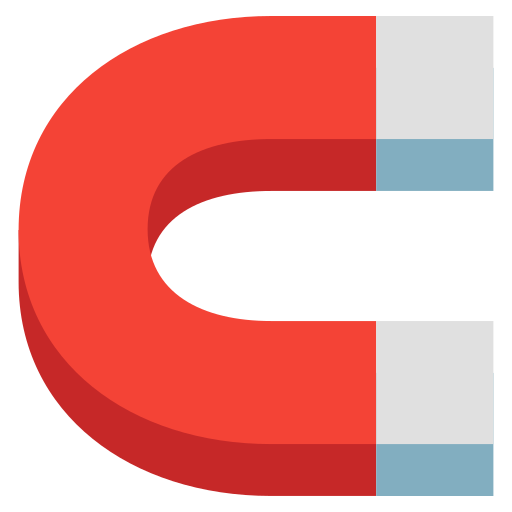
Emoji: 🧲